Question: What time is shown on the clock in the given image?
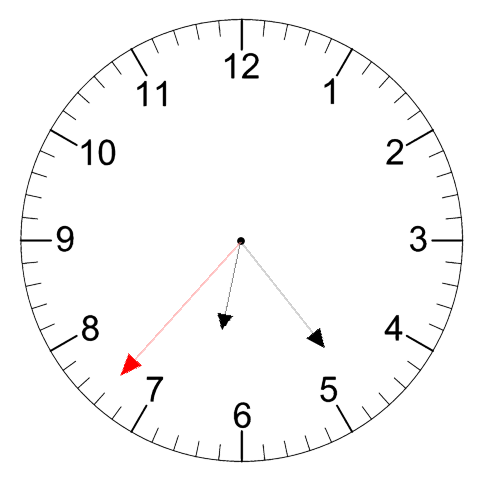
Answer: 06:23:37